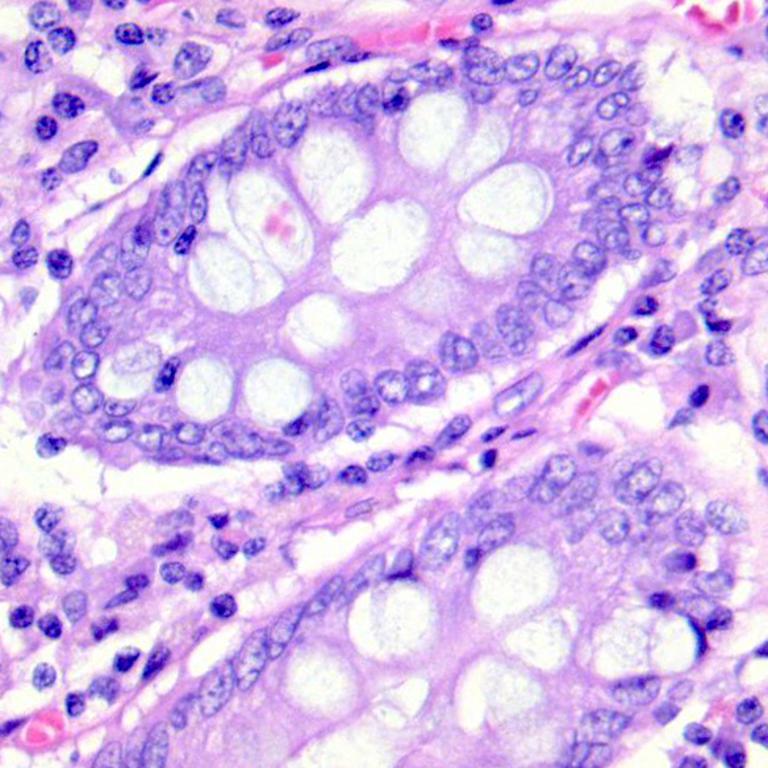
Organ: colon
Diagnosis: benign